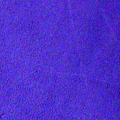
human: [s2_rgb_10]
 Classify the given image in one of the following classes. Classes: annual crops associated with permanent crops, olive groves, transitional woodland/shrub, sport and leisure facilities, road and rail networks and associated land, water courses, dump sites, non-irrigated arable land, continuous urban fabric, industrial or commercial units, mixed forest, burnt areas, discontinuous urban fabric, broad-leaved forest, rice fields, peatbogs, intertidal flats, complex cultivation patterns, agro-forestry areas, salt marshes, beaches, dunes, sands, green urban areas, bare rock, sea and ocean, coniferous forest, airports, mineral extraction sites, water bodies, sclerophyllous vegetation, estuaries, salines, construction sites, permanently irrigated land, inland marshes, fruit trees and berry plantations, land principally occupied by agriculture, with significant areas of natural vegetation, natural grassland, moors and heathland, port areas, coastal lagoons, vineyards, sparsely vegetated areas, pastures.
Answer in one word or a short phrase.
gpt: water bodies